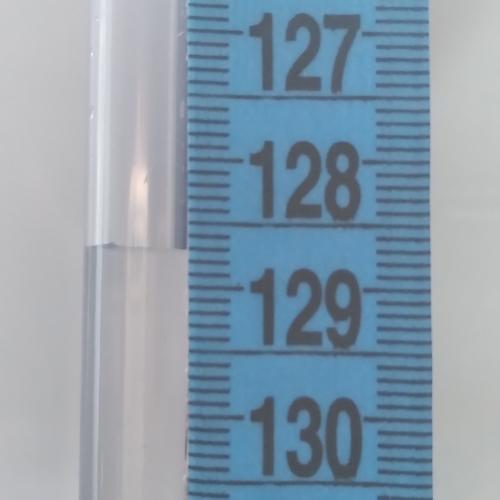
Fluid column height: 128.7 cm